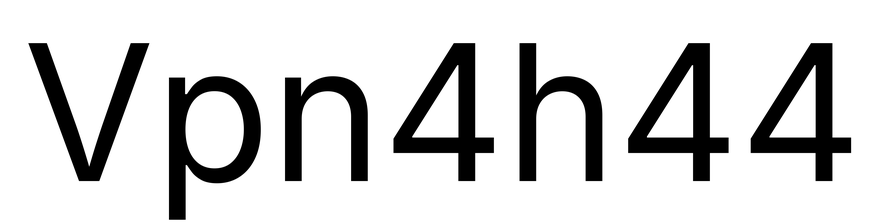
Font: Inter_Regular